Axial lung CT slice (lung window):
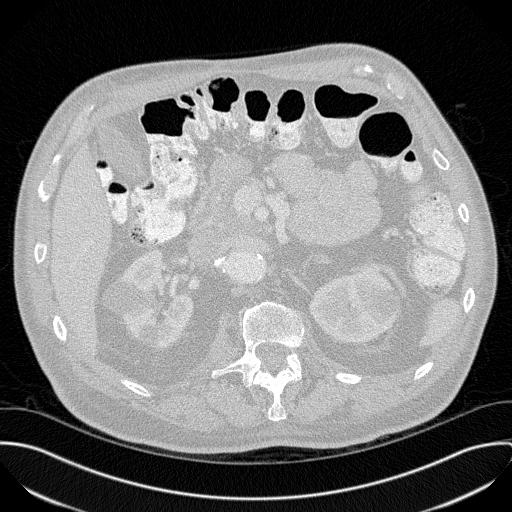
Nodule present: no